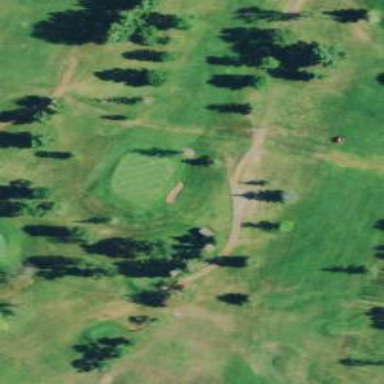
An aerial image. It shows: View of golf hole.